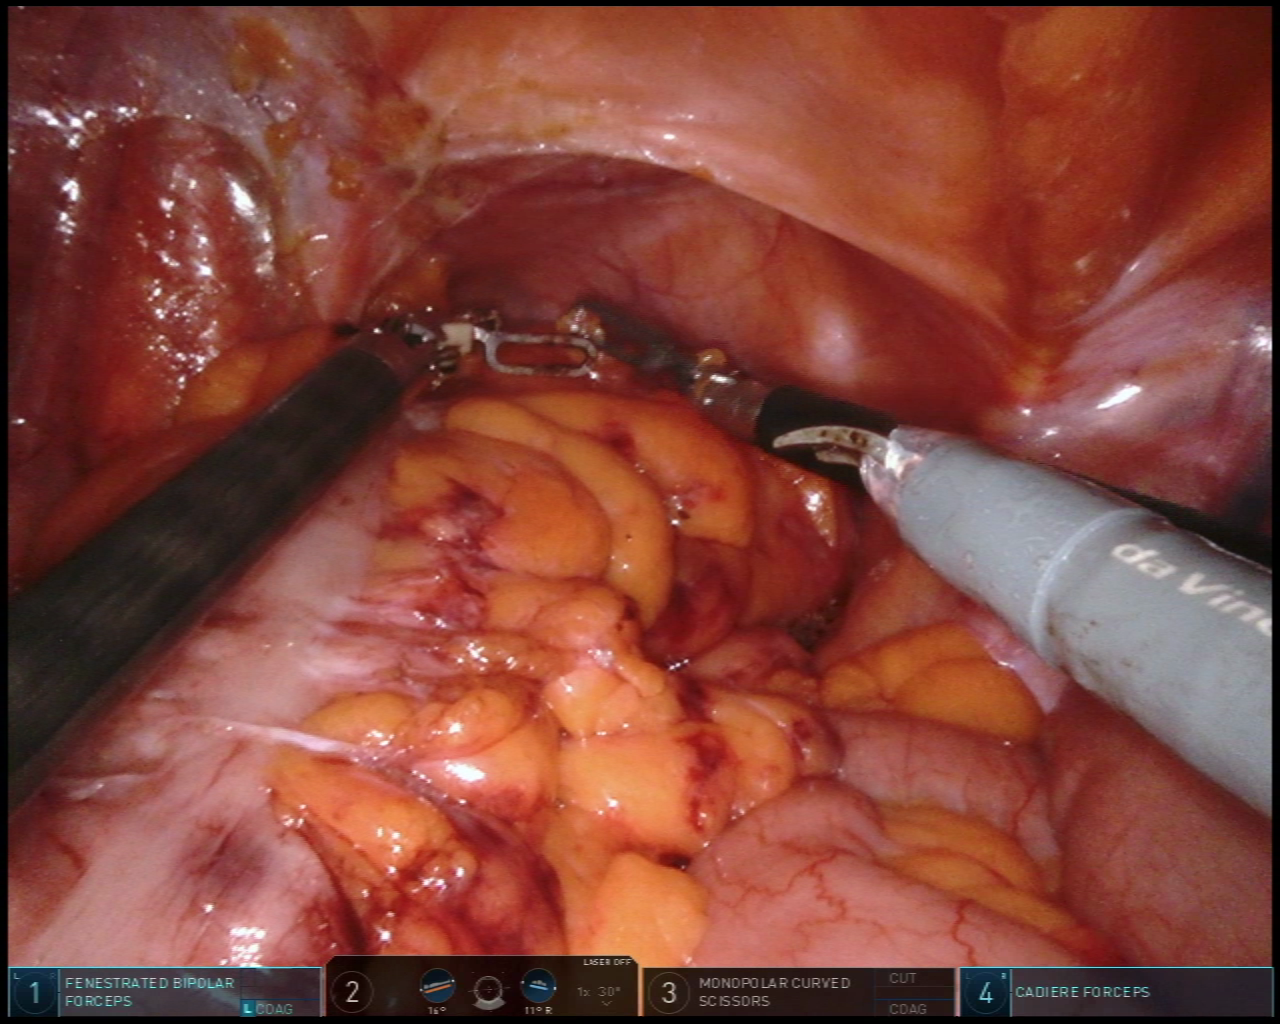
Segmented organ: colon
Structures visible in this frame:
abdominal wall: yes
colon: yes
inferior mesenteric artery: no
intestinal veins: no
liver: no
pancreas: no
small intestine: yes
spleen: no
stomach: no
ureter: no
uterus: no
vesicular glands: no